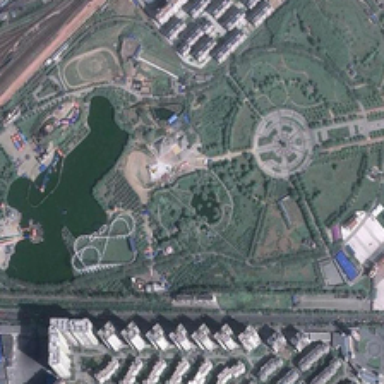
Some buildings are near a park with many green trees and a pond .